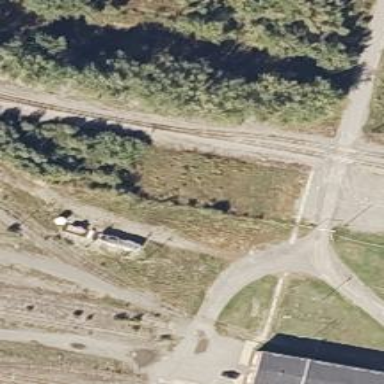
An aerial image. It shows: Railway siding for service.